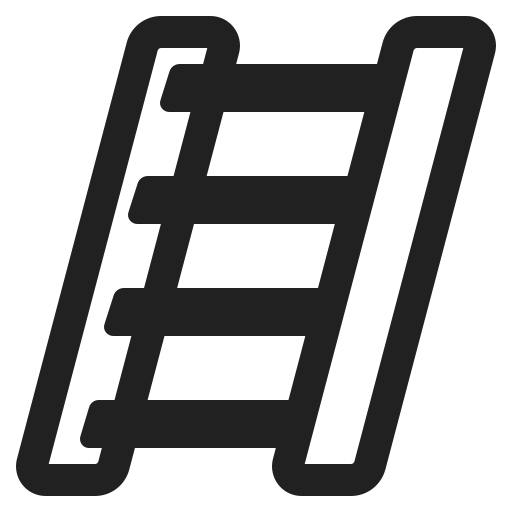
ladder high contrast